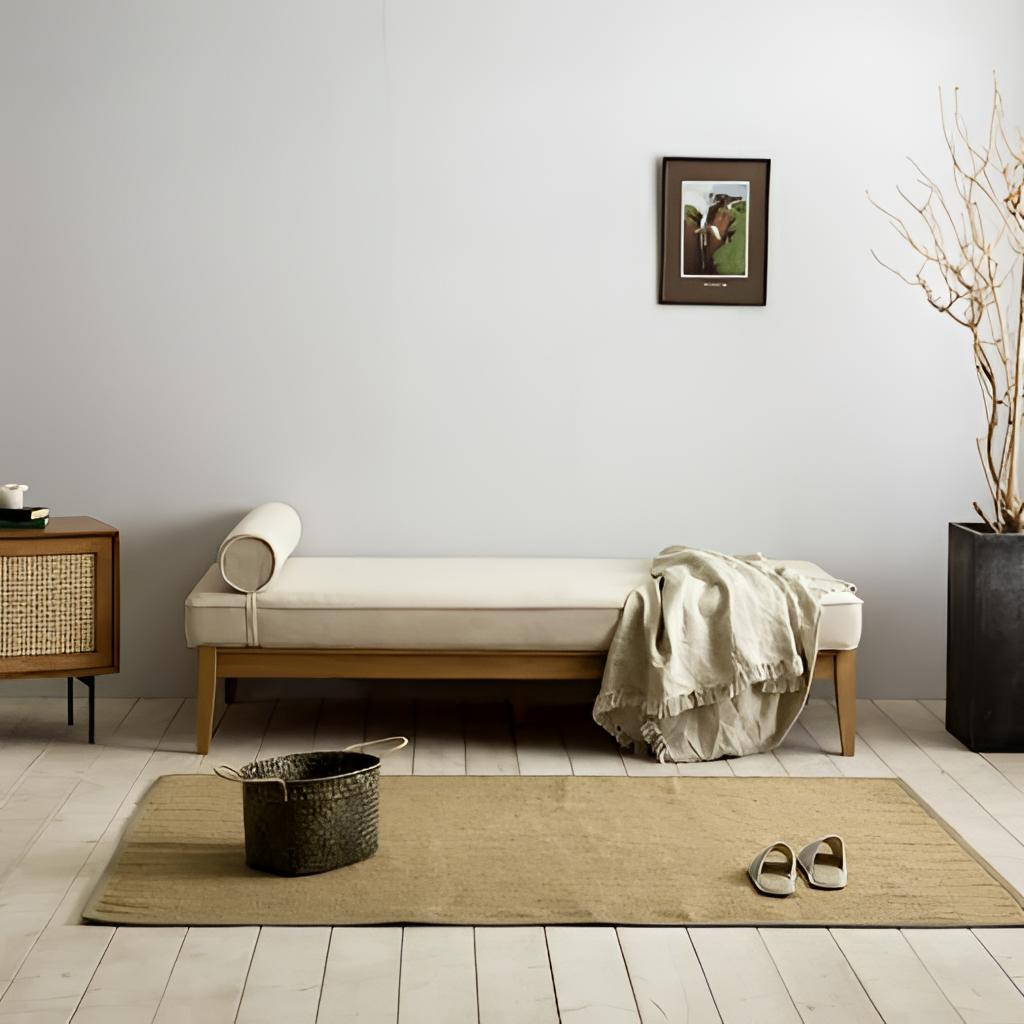
fabric daybed, living room, gray paint wallpaper, with solid pattern, contemporary, wood flooring, with plank pattern